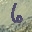
Label: 6